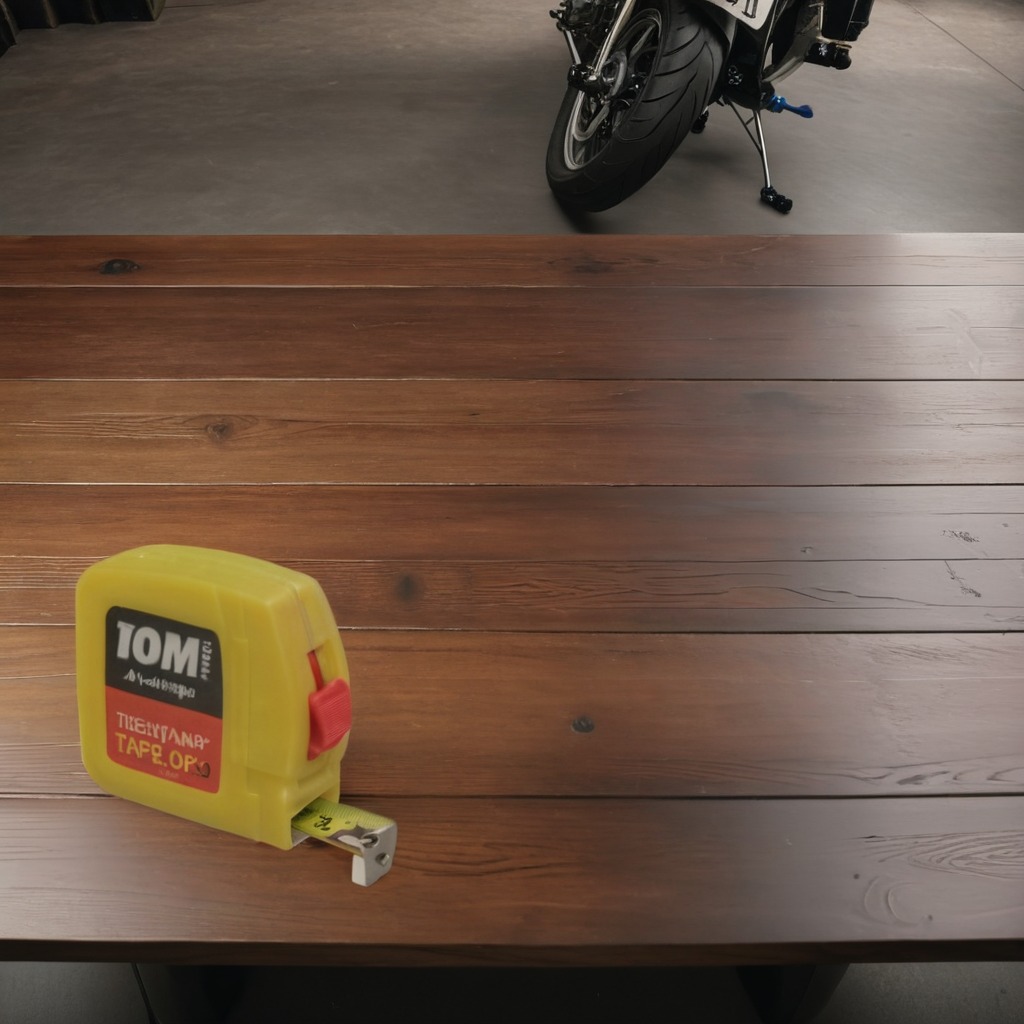
A measuring tape lies on the wooden table.